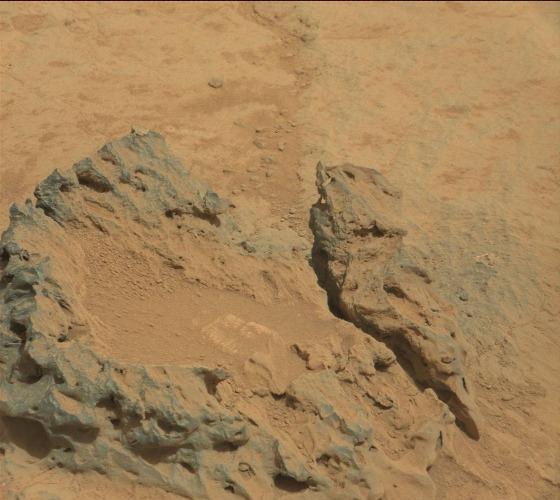
Terrain classes present: Bedrock, Gravel / Sand / Soil, Rock, Shadow